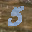
Label: 5